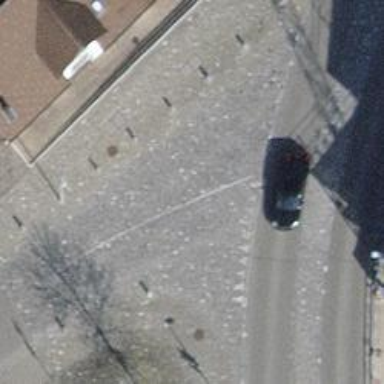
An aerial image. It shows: Unmarked road crossing.